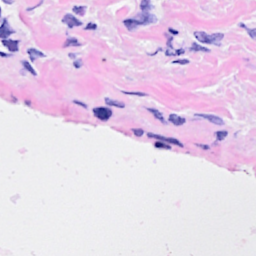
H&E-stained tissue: Breast